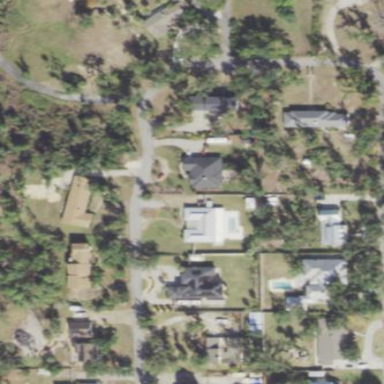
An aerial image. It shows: This residential area consists of single-family homes.